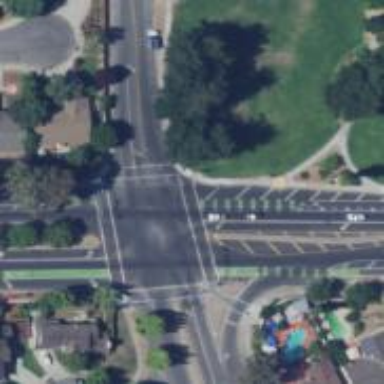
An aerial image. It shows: Solid stop line on the road.